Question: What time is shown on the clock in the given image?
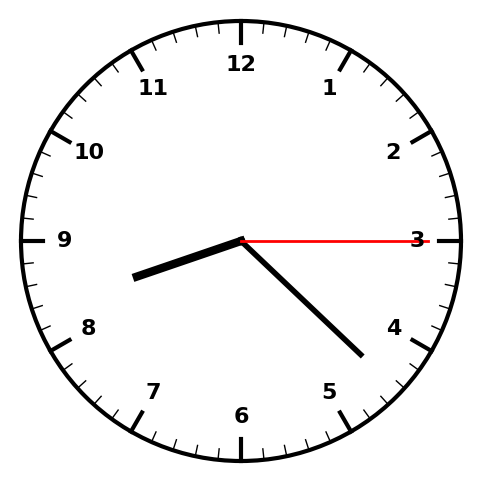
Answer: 08:22:15